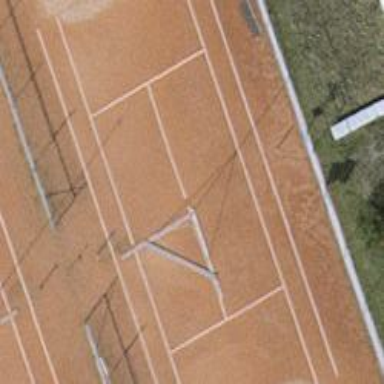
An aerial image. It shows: Tennis court on pitch.